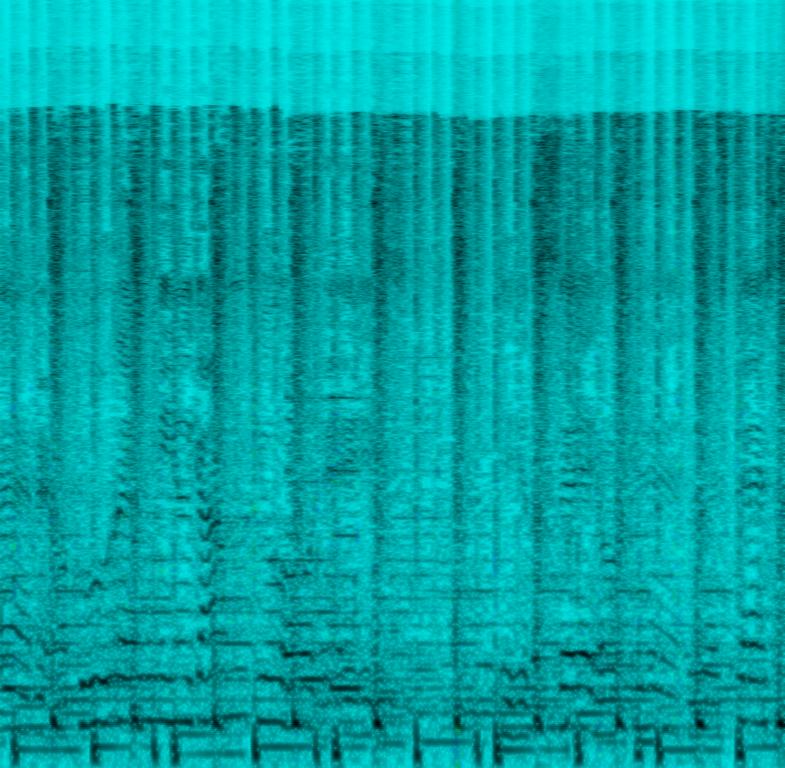
This is a rock music piece. The male vocalist is singing melodically in the Spanish language. The keyboard is playing the chords of the song while the electric guitar joins with the occasional fills. There is a relatively quiet bass guitar supporting them in the background. The acoustic drums provide a basic rock beat for the rhythm. It has an easygoing feeling. This piece could be used in a teenage drama taking place in a Spanish-speaking country.